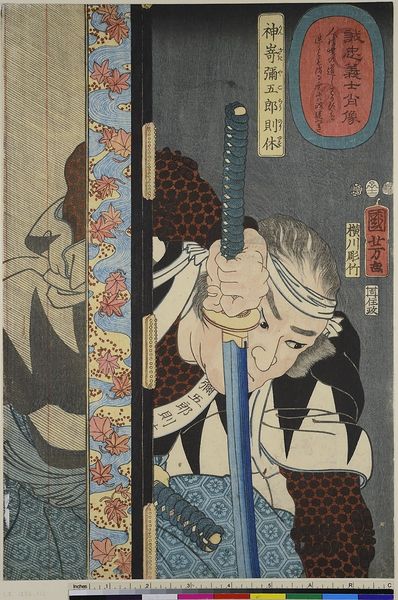
Titel: Kanzaki Yagoro Noriyasu, aus der Serie: Bilder der aufrichtig treuen Krieger
Künstler: Utagawa Kuniyoshi
Standort: Hamburg
Institution: Museum für Kunst und Gewerbe Hamburg
Schlagwörter: blau, grau, blick, portrait, person, holzschnitt, druckgraphik, druckgrafik, schwert, soldat, waffe, asiatisch, krieger, ereignis, zeit, farbholzschnitt, situation, geteilt, ereignisbild, samurai, edo, historische, reproduktionen, schrifzeichen, druckerzeugnisse, porträt, persönlichkeit, hüftbild, soldatenleben, ukiyo